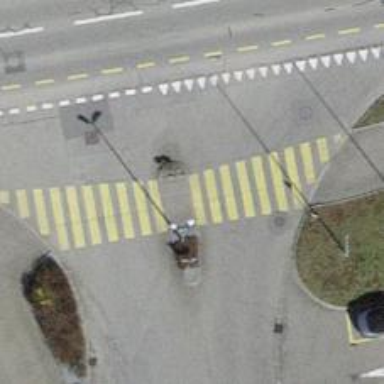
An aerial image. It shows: Zebra crossing on the road.